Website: bh-photo
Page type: delivery-shipping
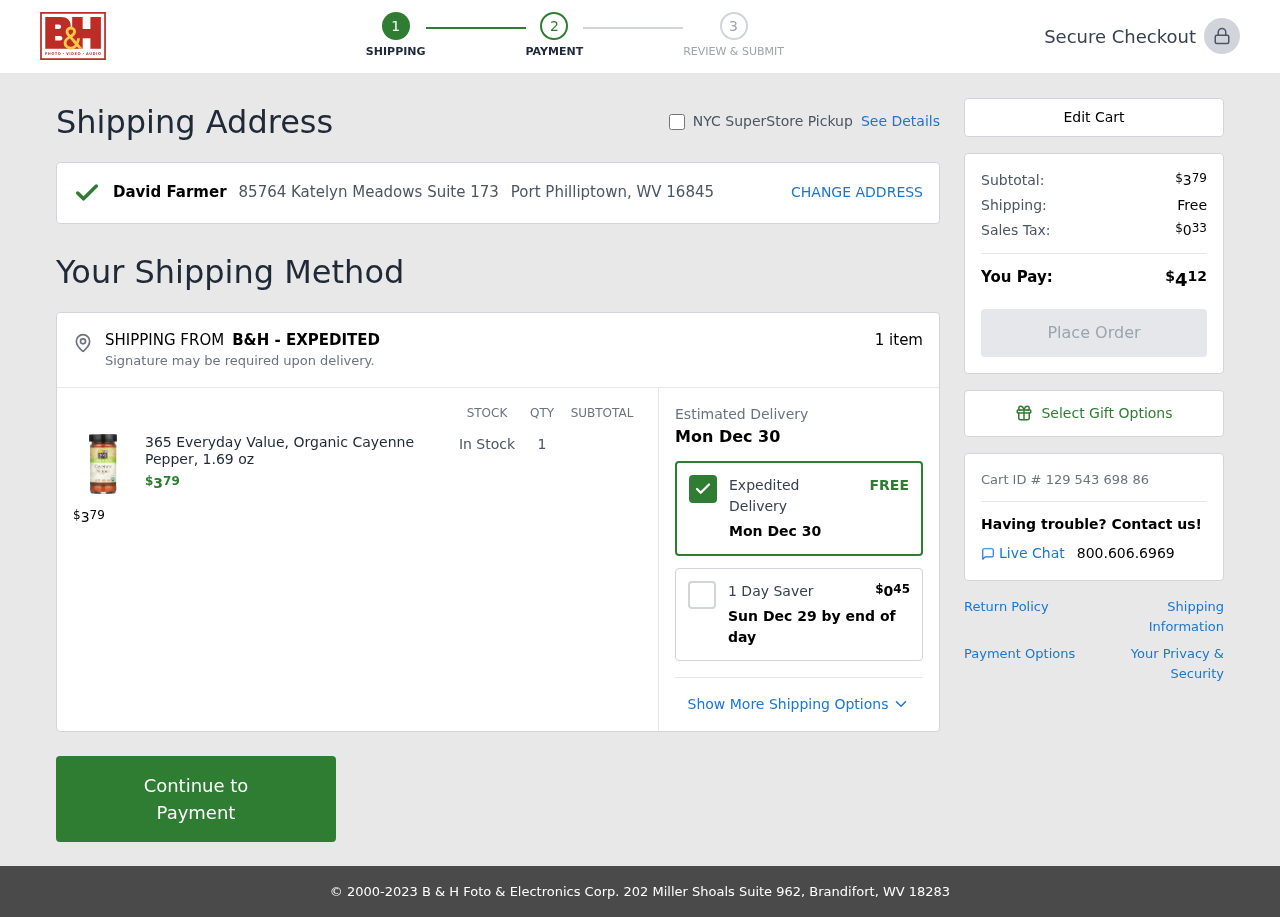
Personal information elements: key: PII_CITY_STATE_ZIP
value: Port Philliptown, WV 16845
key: PII_FULLNAME
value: David Farmer
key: PII_STREET
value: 85764 Katelyn Meadows Suite 173
Product elements: key: PRODUCT1_NAME
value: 365 Everyday Value, Organic Cayenne Pepper, 1.69 oz
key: PRODUCT1_PRICE
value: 3.79
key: PRODUCT1_QUANTITY
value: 1
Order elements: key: ORDER_NUM_ITEMS
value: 1 item
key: ORDER_SUBTOTAL
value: $379
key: ORDER_DELIVERY_DATE
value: Mon Dec 30
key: ORDER_SHIPPING_COST_ALT
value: $045
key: ORDER_SHIPPING_DATE
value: Sun Dec 29 by end of day
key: ORDER_SHIPPING_COST
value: Free
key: ORDER_TAX
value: $033
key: ORDER_TOTAL
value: $412
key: ORDER_ID
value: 129 543 698 86